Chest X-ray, PA view. Patient: 18 years old, sex F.
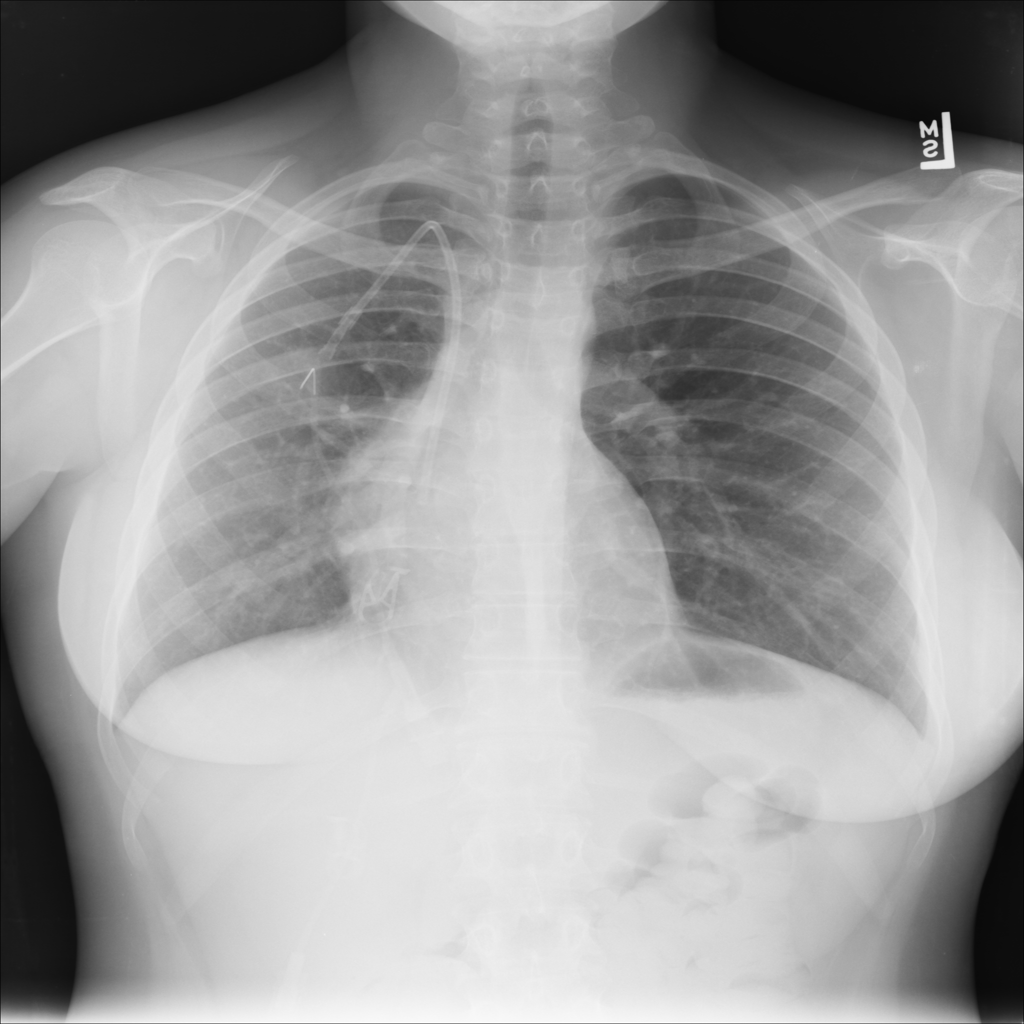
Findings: No Finding